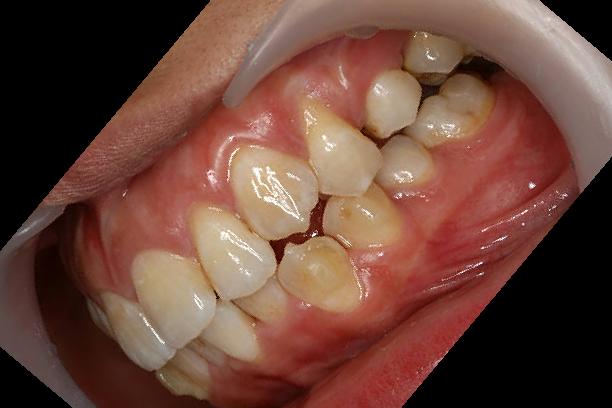
Condition: Gingivitis